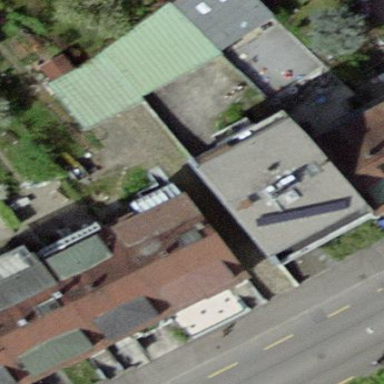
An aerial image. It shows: Terrace building.